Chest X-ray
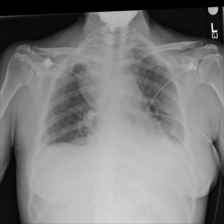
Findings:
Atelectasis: negative
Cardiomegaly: negative
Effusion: negative
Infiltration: negative
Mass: negative
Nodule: negative
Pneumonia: negative
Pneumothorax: negative
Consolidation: negative
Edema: negative
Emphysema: negative
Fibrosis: negative
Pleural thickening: negative
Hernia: negative